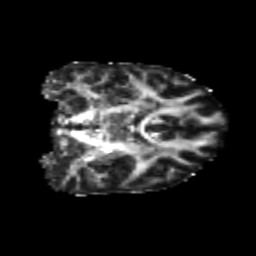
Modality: FA
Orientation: coronal
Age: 24
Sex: female
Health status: healthy
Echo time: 0.074 s